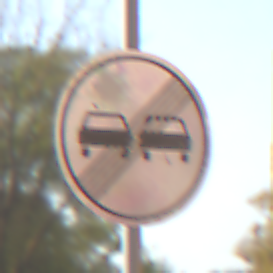
Verkehrszeichen: EndeUeberholverbot
Umgebung: Outdoor, Urban
Tageszeit: MorningAfternoon
Wetter: Clear
Licht: Natural
Jahreszeit: NotSpecified
Kontrast: HighContrast